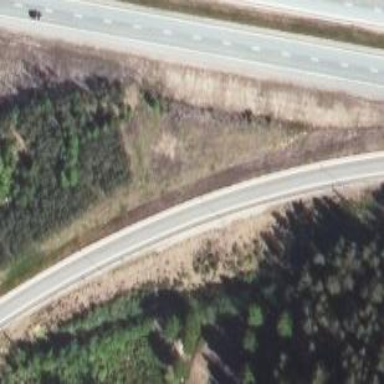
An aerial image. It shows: Motorway link road with asphalt surface. The road belongs to the tertiary functional class.